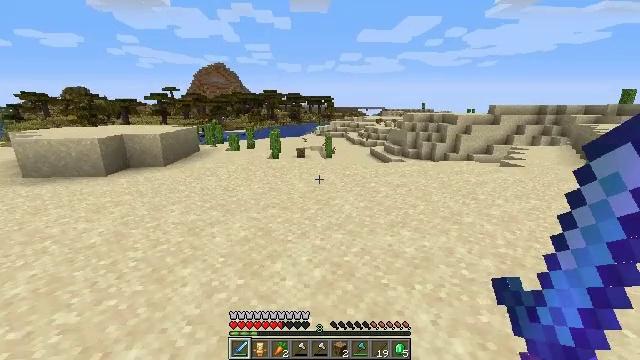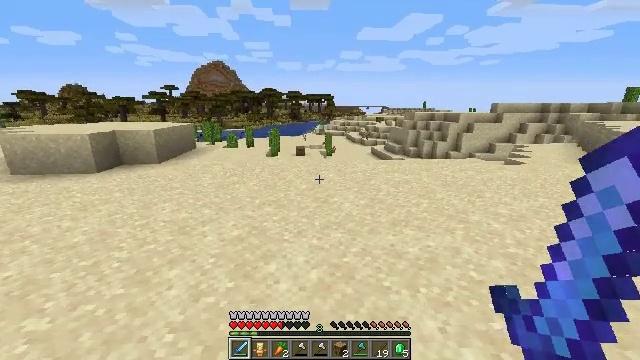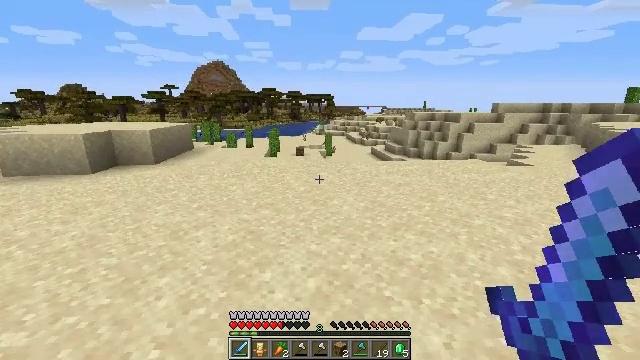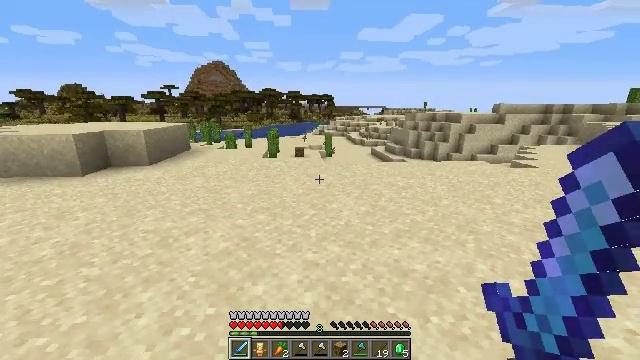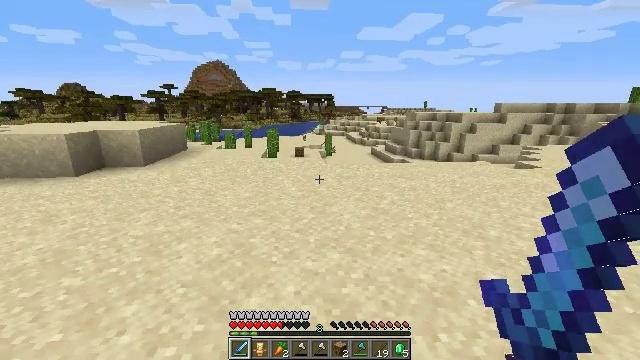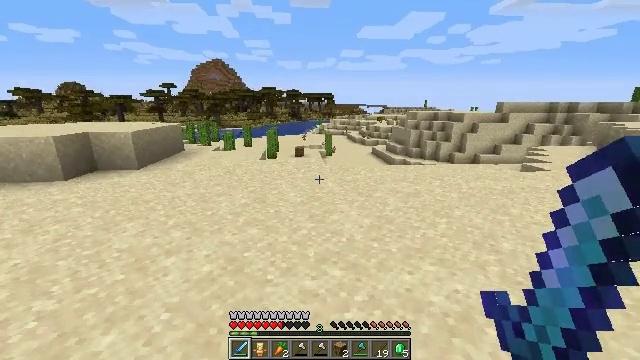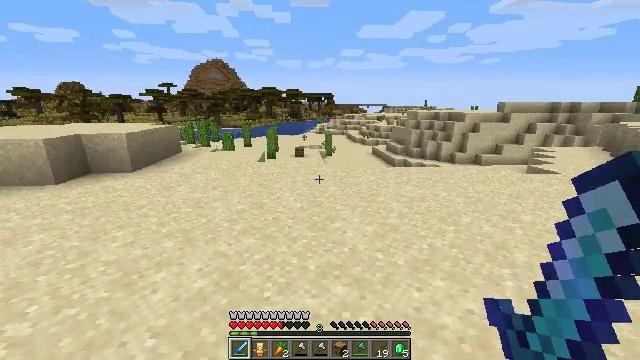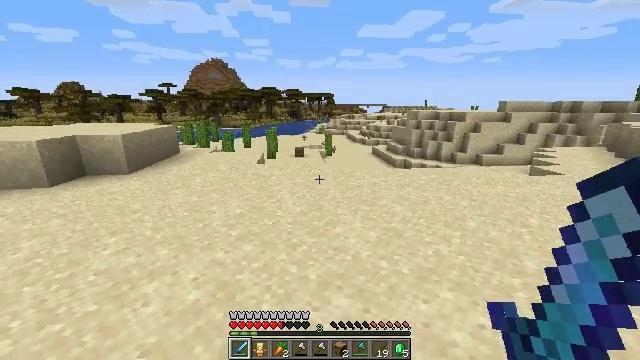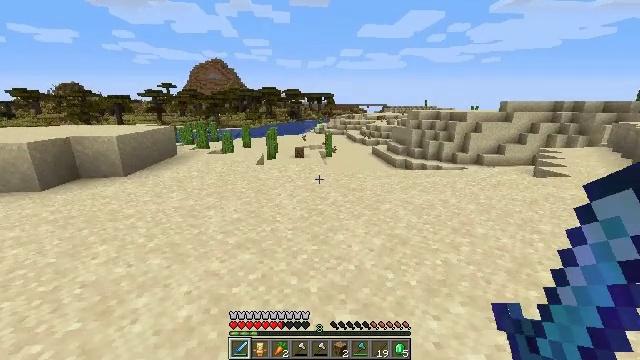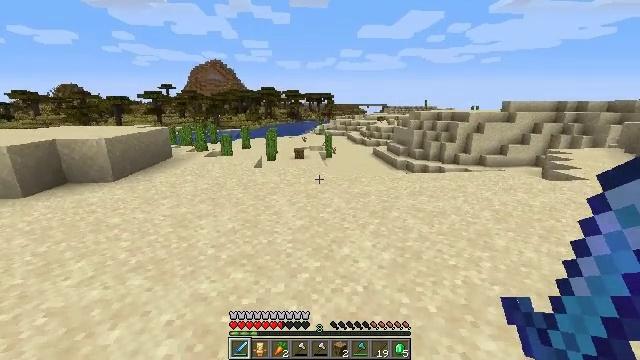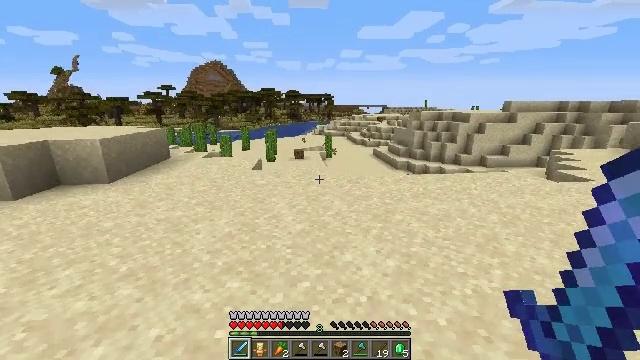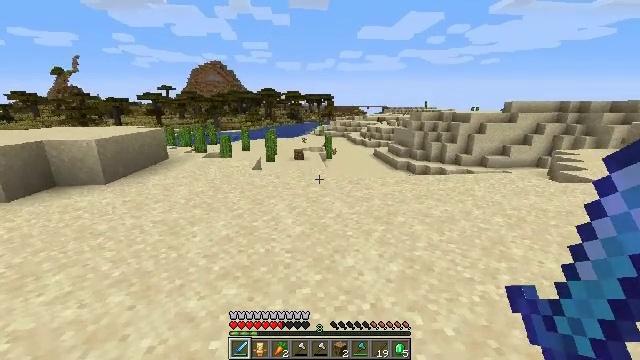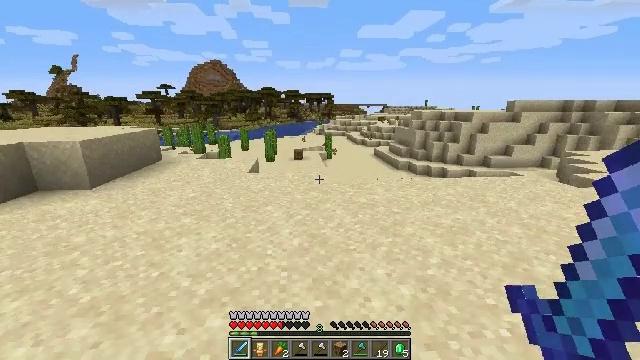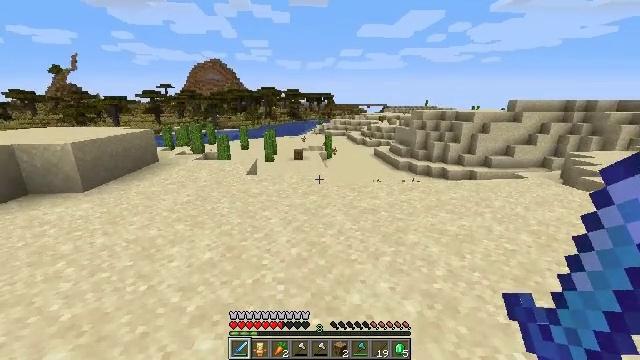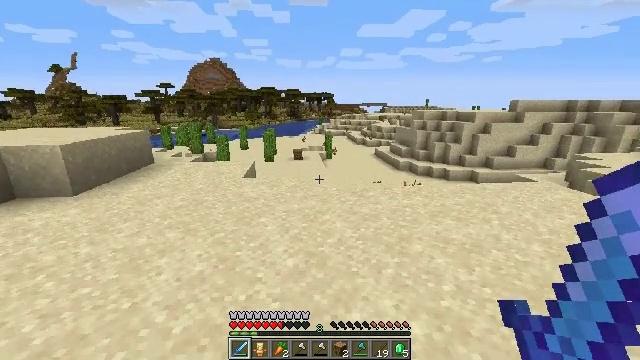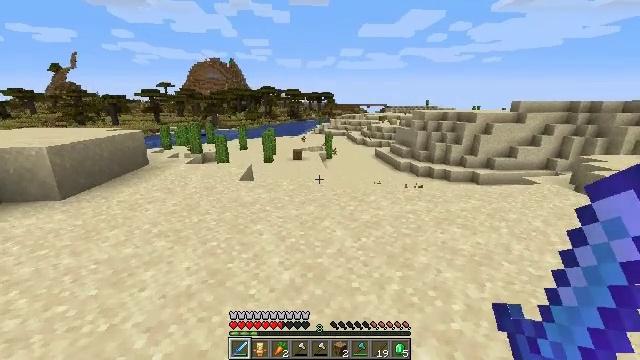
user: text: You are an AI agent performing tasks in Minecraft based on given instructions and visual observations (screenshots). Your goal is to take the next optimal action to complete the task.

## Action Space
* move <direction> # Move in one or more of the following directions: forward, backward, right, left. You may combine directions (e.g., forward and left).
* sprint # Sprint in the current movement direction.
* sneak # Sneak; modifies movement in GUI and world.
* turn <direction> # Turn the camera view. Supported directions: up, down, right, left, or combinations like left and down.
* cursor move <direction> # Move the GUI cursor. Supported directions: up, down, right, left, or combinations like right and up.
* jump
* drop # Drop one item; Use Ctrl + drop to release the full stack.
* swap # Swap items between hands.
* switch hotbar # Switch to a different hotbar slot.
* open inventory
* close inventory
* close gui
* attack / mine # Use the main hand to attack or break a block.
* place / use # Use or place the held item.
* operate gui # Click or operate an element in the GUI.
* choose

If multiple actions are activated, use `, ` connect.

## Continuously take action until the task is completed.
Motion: motion action
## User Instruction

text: Collect the dead bush from dry areas.
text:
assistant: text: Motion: move forward
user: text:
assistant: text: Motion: move forward
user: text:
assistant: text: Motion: move forward
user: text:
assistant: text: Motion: move forward
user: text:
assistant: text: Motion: move forward
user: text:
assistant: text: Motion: move forward
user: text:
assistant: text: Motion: move forward
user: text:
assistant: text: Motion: move forward
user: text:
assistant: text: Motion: move forward
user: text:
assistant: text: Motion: move forward
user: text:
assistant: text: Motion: move forward
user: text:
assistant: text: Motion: move forward
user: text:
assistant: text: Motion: move forward
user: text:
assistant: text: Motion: move forward
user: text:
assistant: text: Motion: move forward
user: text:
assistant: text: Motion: no_op
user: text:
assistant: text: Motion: move forward
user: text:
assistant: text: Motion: move forward
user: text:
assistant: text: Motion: move forward
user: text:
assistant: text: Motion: no_op
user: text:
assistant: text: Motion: move forward
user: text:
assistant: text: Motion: move forward
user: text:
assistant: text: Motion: move forward
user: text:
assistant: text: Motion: move forward
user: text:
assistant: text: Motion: move forward
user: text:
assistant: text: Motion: move forward
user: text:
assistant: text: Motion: move forward
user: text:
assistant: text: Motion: move forward
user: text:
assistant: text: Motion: move forward
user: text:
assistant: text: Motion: move forward